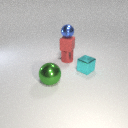
small blue metal sphere above small red rubber cube